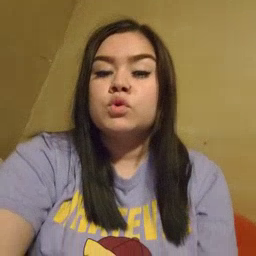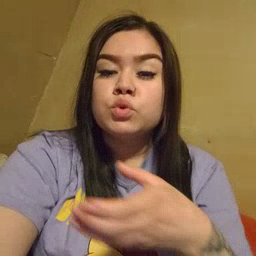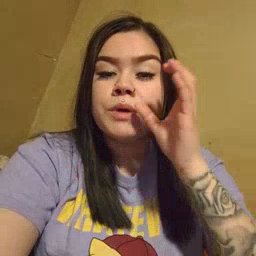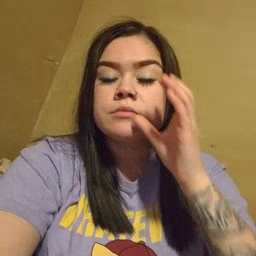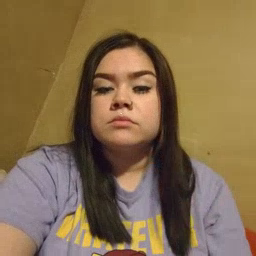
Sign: drink